Question: I am trying to position a vertical (rotated) copyright notice to the right of an image using css. I can almost get it working, but it still positions the text relative to the page, which is not a workable option (it must position relative to the picture or containing div). I'd prefer to use a pure css solution, but if that isn't possible, I'd also welcome JQuery solutions.
Example: <URL>
I should have specified that I'm looking for a solution, which works for any reasonable length name (not just Mickey Mouse).
'''
<div>
Some text <br /><br /><br /><br />
</div>
<div>
<img class="caption" src="http://lorempixel.com/g/400/300/cats/"/>
<span class="image-copyright"><small>&copy; Mickey Mouse</small></span>
</div>
'''
'''
.image-copyright {
position: absolute;
float: right;
transform: rotate(-90deg);
transform-origin:100% 100%;
-ms-transform: rotate(-90deg); /* IE 9 */
-ms-transform-origin:100% 100%; /* IE 9 */
-webkit-transform:rotate(-90deg);
-webkit-transform-origin: 100% 100%;
z-index: 100;
color: gray;
right: 58px;
}
'''

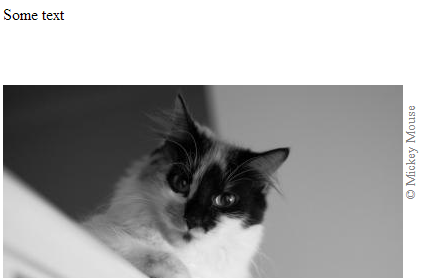
Answer: I used this css
'''
.image-copyright {
position: absolute;
transform: rotate(-90deg);
transform-origin:100% 100%;
-ms-transform: rotate(-90deg); /* IE 9 */
-ms-transform-origin:100% 100%; /* IE 9 */
-webkit-transform:rotate(-90deg);
-webkit-transform-origin: 100% 100%;
z-index: 100;
color: gray;
right: -20px; /*edited*/
top:-18px;
}
#container {
position:relative;
background:yellow;
display:inline-block;
}
'''
and I gave the parent div for the img, an id of "container".